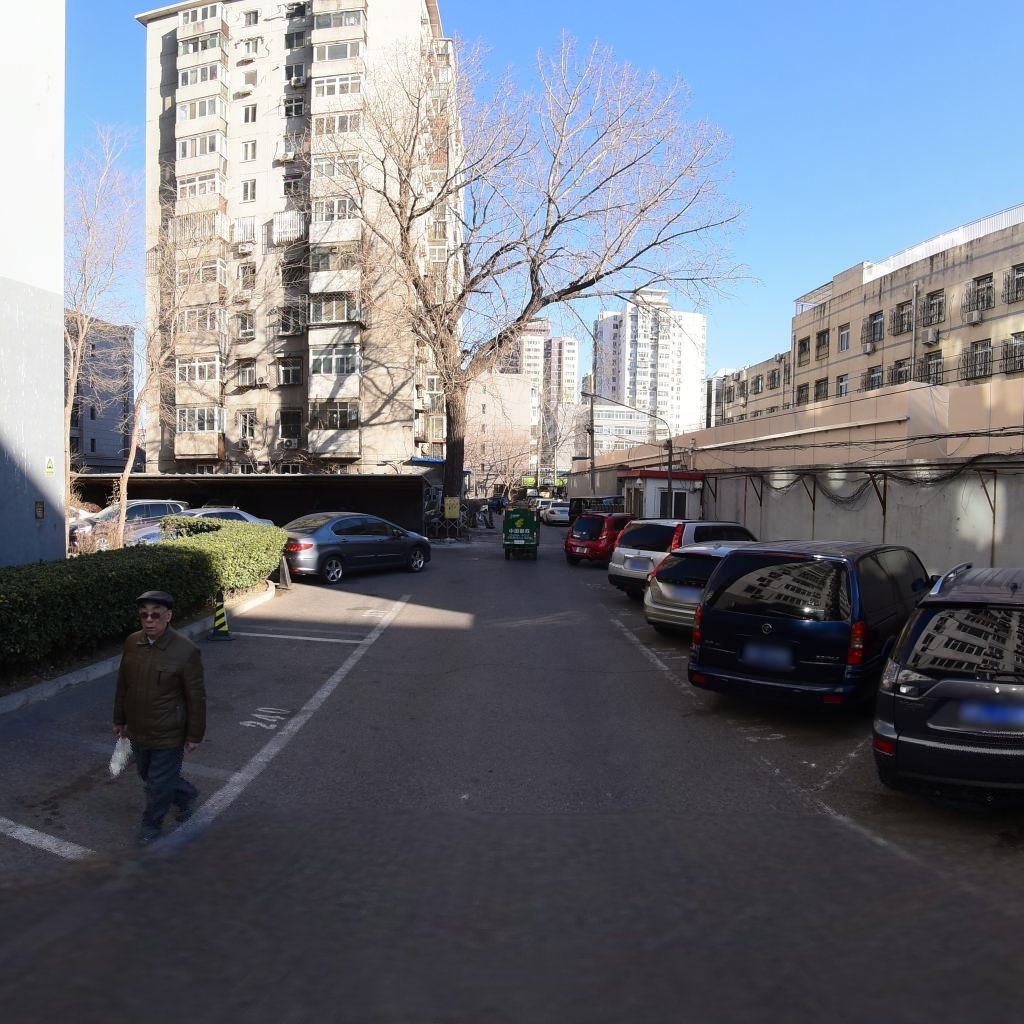
Region: Dongcheng
Road damage annotations: transverse crack